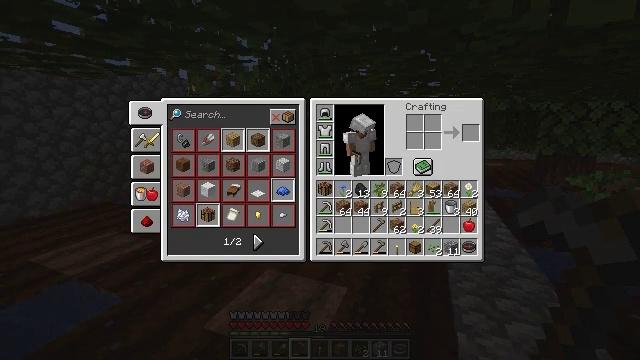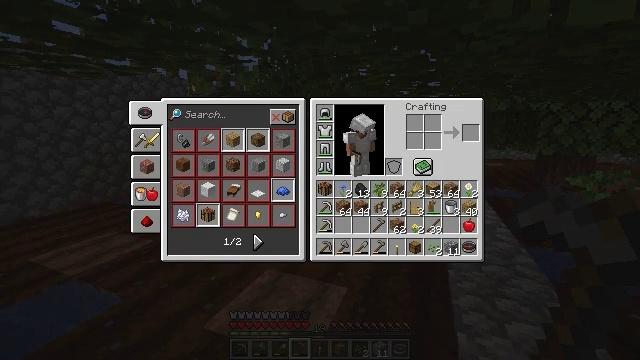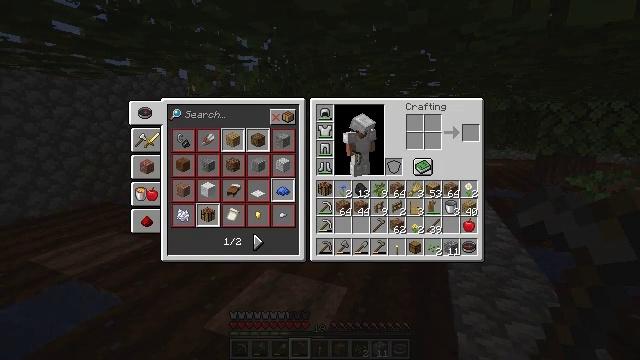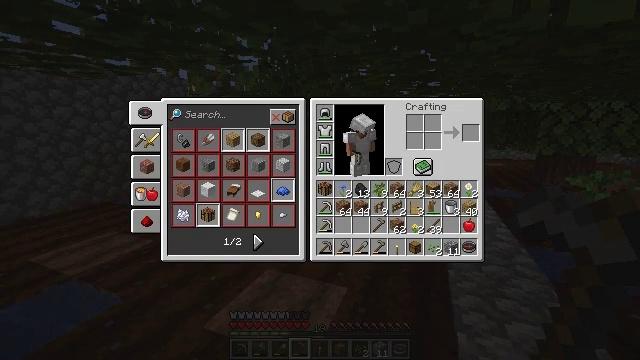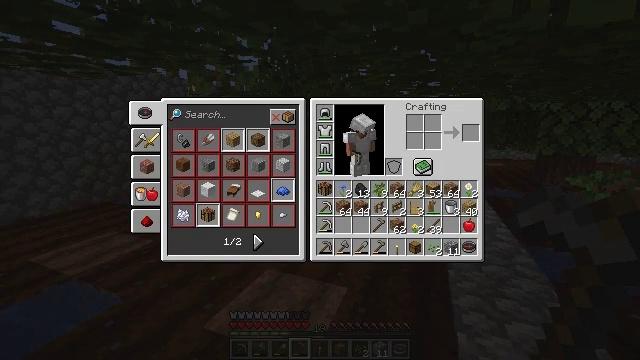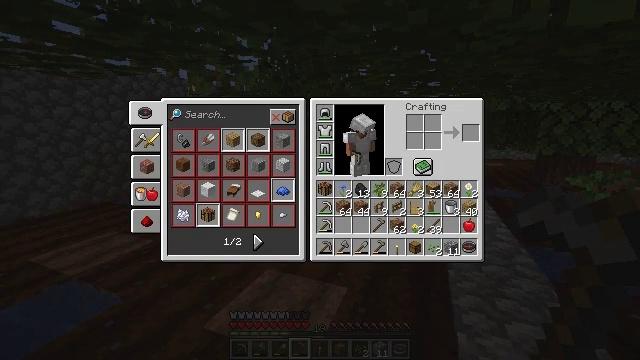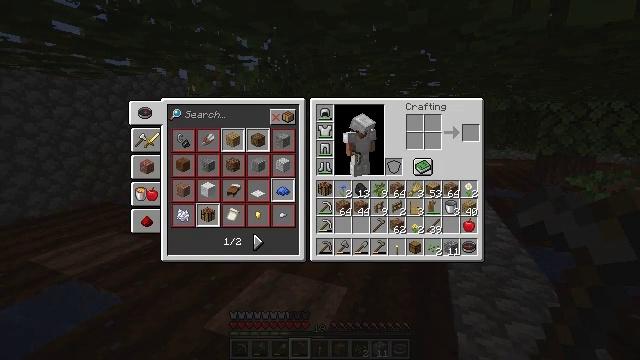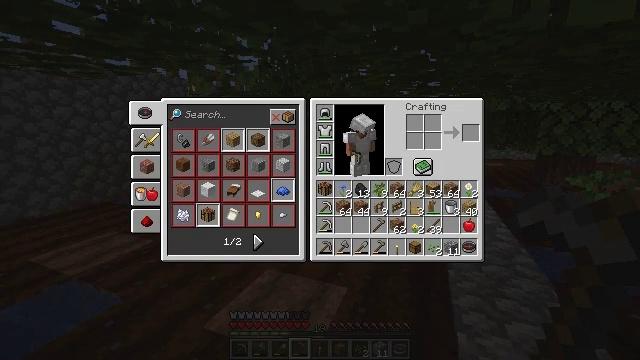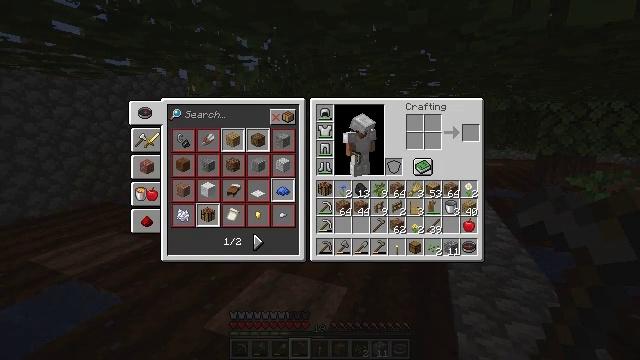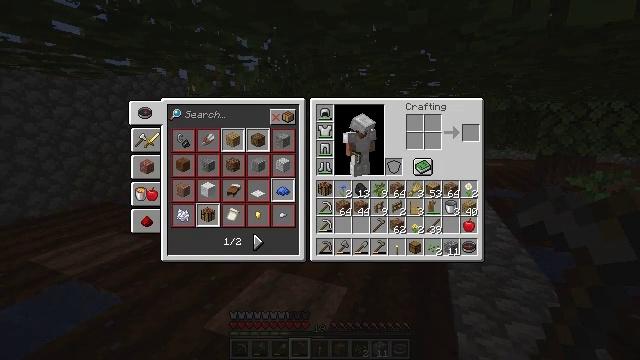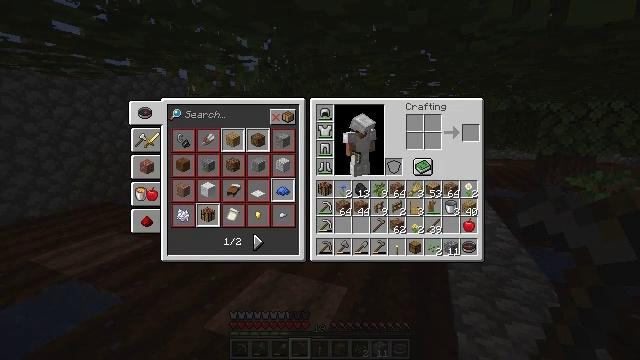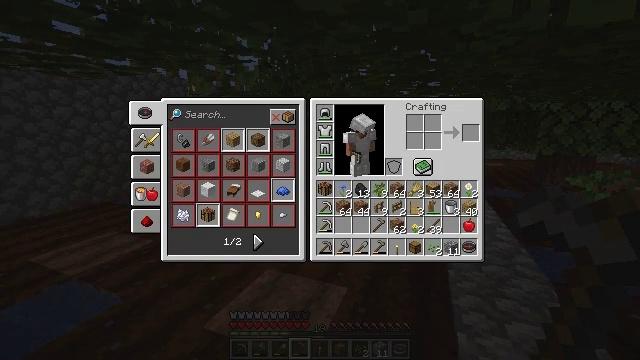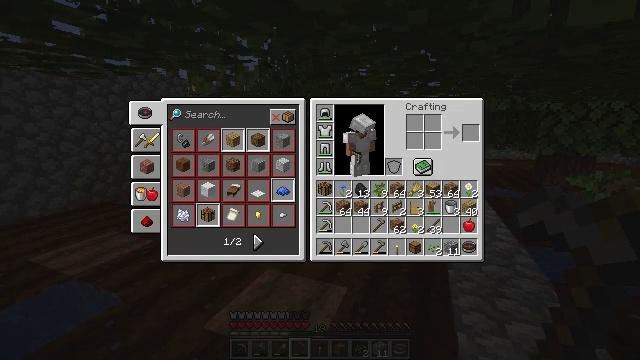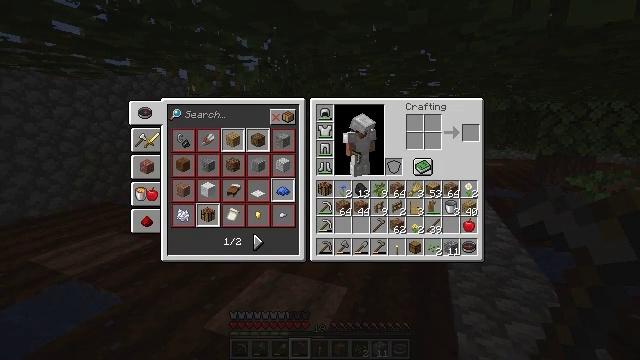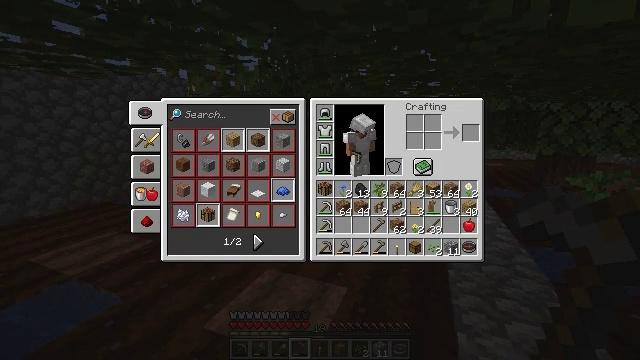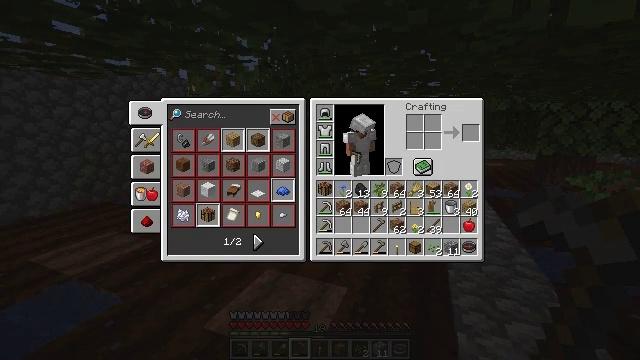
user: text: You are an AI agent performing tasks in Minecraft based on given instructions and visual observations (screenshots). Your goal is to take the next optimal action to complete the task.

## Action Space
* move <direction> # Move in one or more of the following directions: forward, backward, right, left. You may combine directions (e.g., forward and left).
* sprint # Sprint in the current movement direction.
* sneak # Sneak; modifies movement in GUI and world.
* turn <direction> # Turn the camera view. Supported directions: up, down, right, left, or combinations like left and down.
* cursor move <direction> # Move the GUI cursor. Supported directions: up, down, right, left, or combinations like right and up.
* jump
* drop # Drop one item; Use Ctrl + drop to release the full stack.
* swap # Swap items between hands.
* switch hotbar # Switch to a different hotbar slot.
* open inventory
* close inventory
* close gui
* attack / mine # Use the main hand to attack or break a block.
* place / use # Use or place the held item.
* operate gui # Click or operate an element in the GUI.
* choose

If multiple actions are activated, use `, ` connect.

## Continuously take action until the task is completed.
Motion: motion action
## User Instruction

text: Collect oxeye daisy from the ground.
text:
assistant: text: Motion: no_op
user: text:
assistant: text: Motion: no_op
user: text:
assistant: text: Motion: no_op
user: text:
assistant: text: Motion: no_op
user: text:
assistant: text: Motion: no_op
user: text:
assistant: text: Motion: no_op
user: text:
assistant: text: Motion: no_op
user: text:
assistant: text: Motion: no_op
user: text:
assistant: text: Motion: no_op
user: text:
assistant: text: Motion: no_op
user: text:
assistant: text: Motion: no_op
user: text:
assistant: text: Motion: no_op
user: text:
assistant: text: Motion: no_op
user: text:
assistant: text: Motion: no_op
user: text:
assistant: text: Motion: cursor move left
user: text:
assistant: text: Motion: cursor move left
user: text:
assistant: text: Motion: cursor move left
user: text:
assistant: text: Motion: cursor move left
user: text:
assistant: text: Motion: cursor move left
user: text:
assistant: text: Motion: no_op
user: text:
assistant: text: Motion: cursor move left
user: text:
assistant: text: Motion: no_op
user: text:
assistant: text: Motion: no_op
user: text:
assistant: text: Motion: no_op
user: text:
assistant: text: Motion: no_op
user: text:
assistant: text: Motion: no_op
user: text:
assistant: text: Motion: no_op
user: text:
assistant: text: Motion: cursor move right
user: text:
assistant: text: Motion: cursor move right
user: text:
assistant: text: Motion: cursor move right